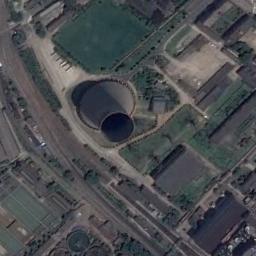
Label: thermal_power_station